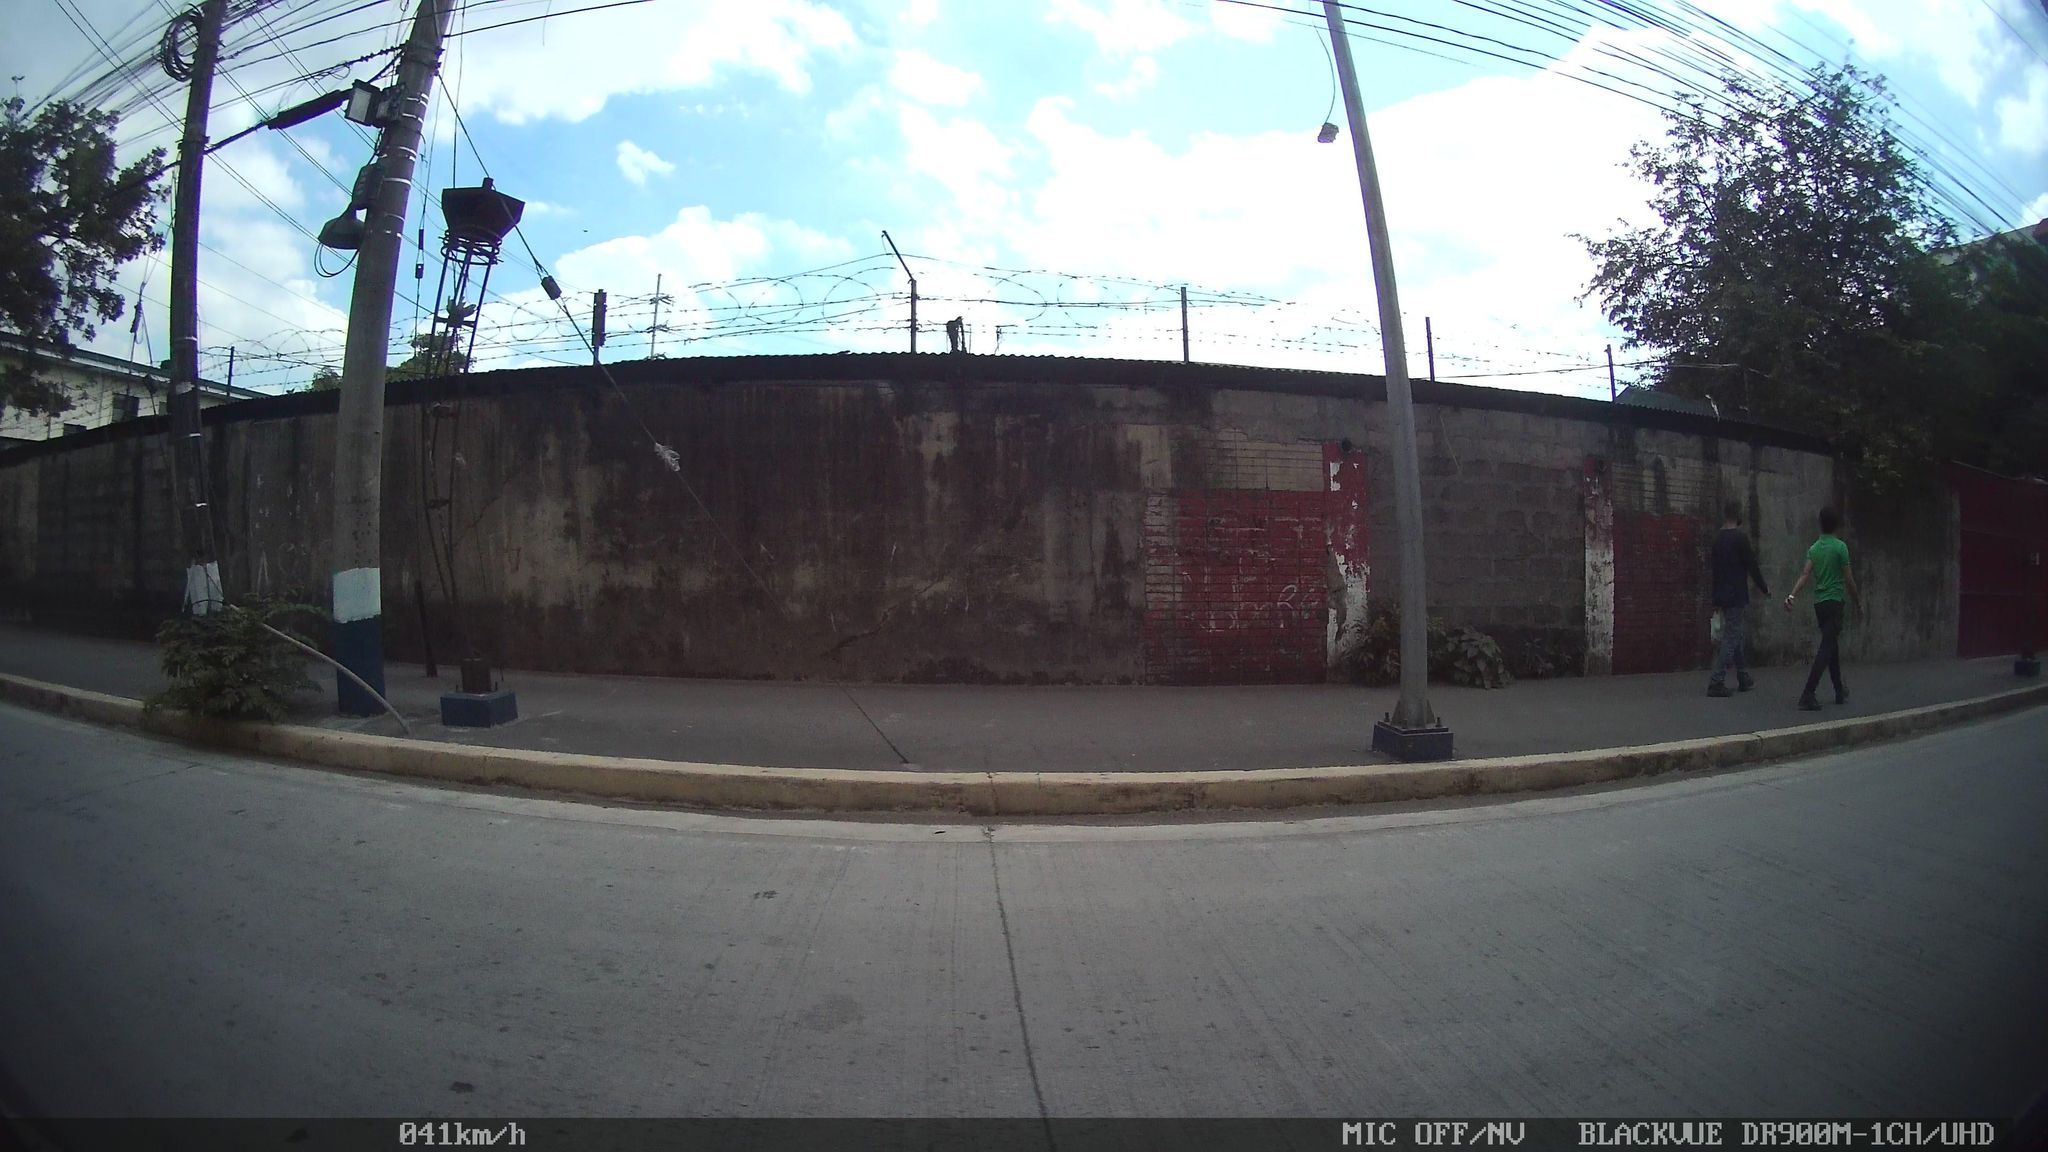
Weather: clear
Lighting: day
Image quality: slightly poor
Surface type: driving surface
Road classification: secondary
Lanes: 2, 3, 4
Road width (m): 9
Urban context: urban centre
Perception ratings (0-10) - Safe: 0.57, Lively: 1.55, Beautiful: 1.12, Boring: 5.87, Depressing: 9.44, Wealthy: 1.04